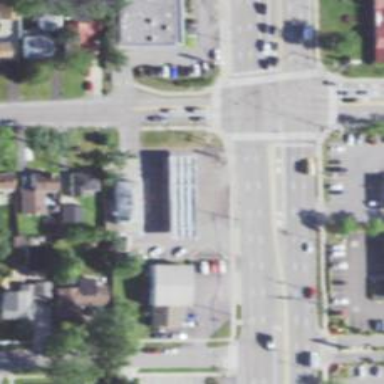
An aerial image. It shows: Primary highway with separate asphalt sidewalk.